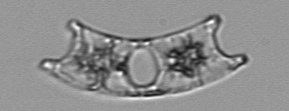
Label: Eucampia